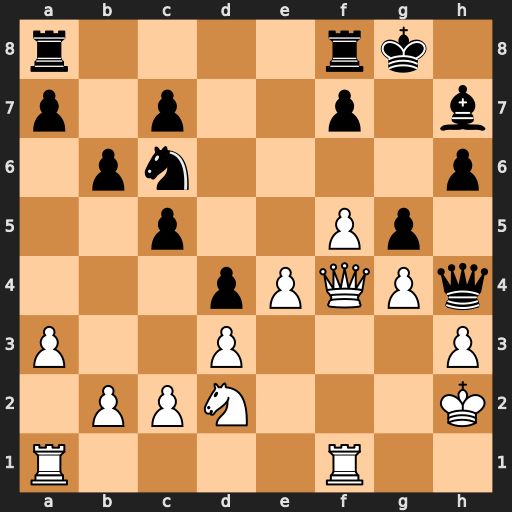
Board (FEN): r4rk1/p1p2p1b/1pn4p/2p2Pp1/3pPQPq/P2P3P/1PPN3K/R4R2
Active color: w
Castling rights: -
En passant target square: g6
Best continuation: Qxc7 Rac8 Qd6